Interaction volume radius: 5 \u00c5
Interaction volume height: 20 \u00c5
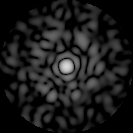
Disorder parameter: 0.8105